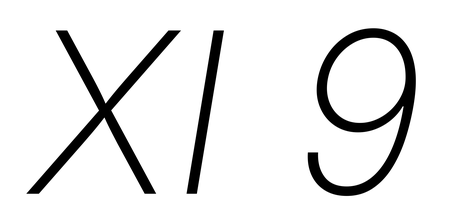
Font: Inter-Italic_ExtraLight_Italic